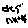
Label: bird